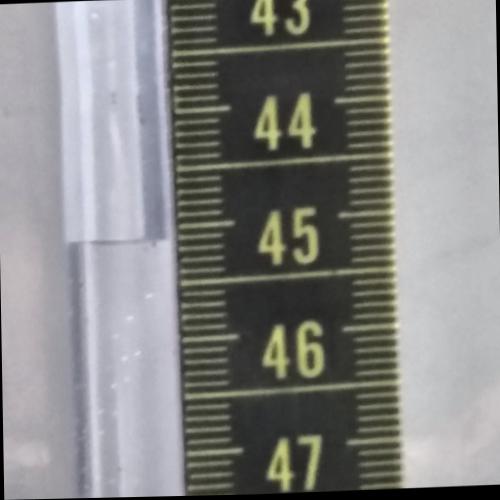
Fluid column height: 45.1 cm